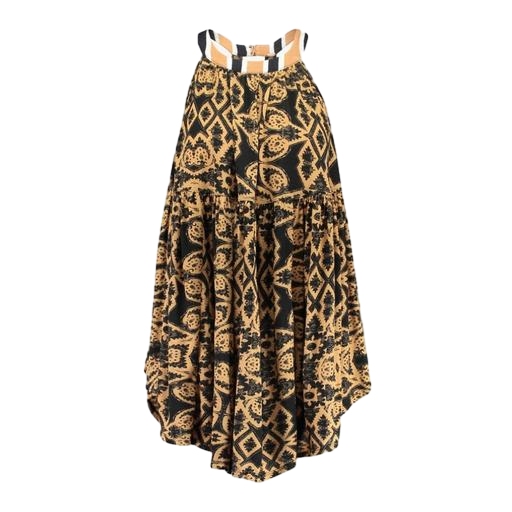
gold and black skirt, black petite printed high-low top only macy, black and yellow artsy dress, white background